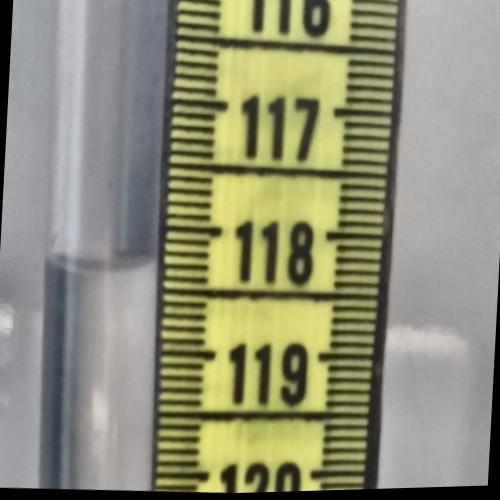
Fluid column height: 118.3 cm